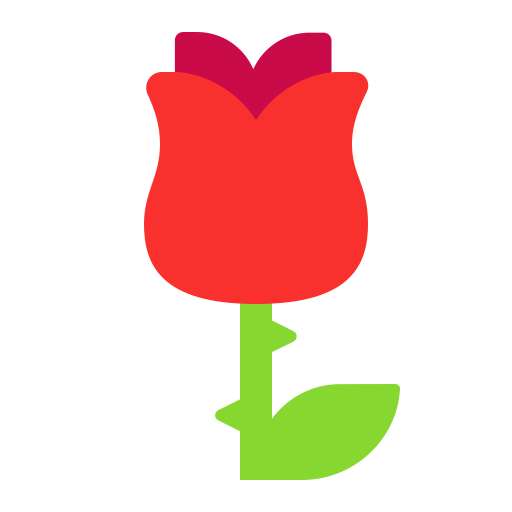
rose flat